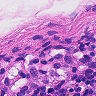
Metastatic tissue present: no